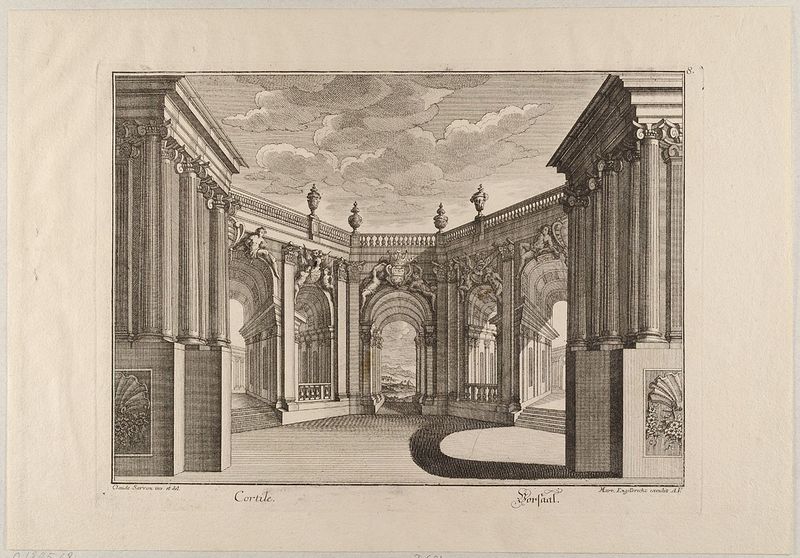
Titel: Vorsaal, Blatt 8 aus der Folge 'Operalische Vorstellungen', herausgegeben von M. Engelbrecht
Künstler: Claudius Sarron
Standort: Hamburg
Institution: Museum für Kunst und Gewerbe Hamburg
Schlagwörter: wolken, säulen, architektur, barock, grafik, graphik, fotografie, photographie, kolonnade, balustrade, druck, druckgraphik, druckgrafik, radierung, kapitelle, wappen, muscheln, torbögen, reproduktionen, barockzeit, barockzeitalter, druckerzeugnisse, architekturdarstellungen, bühnenausstattung, bühnenbild, ornamentstich, vorlageblätter